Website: home-depot
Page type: billing-address
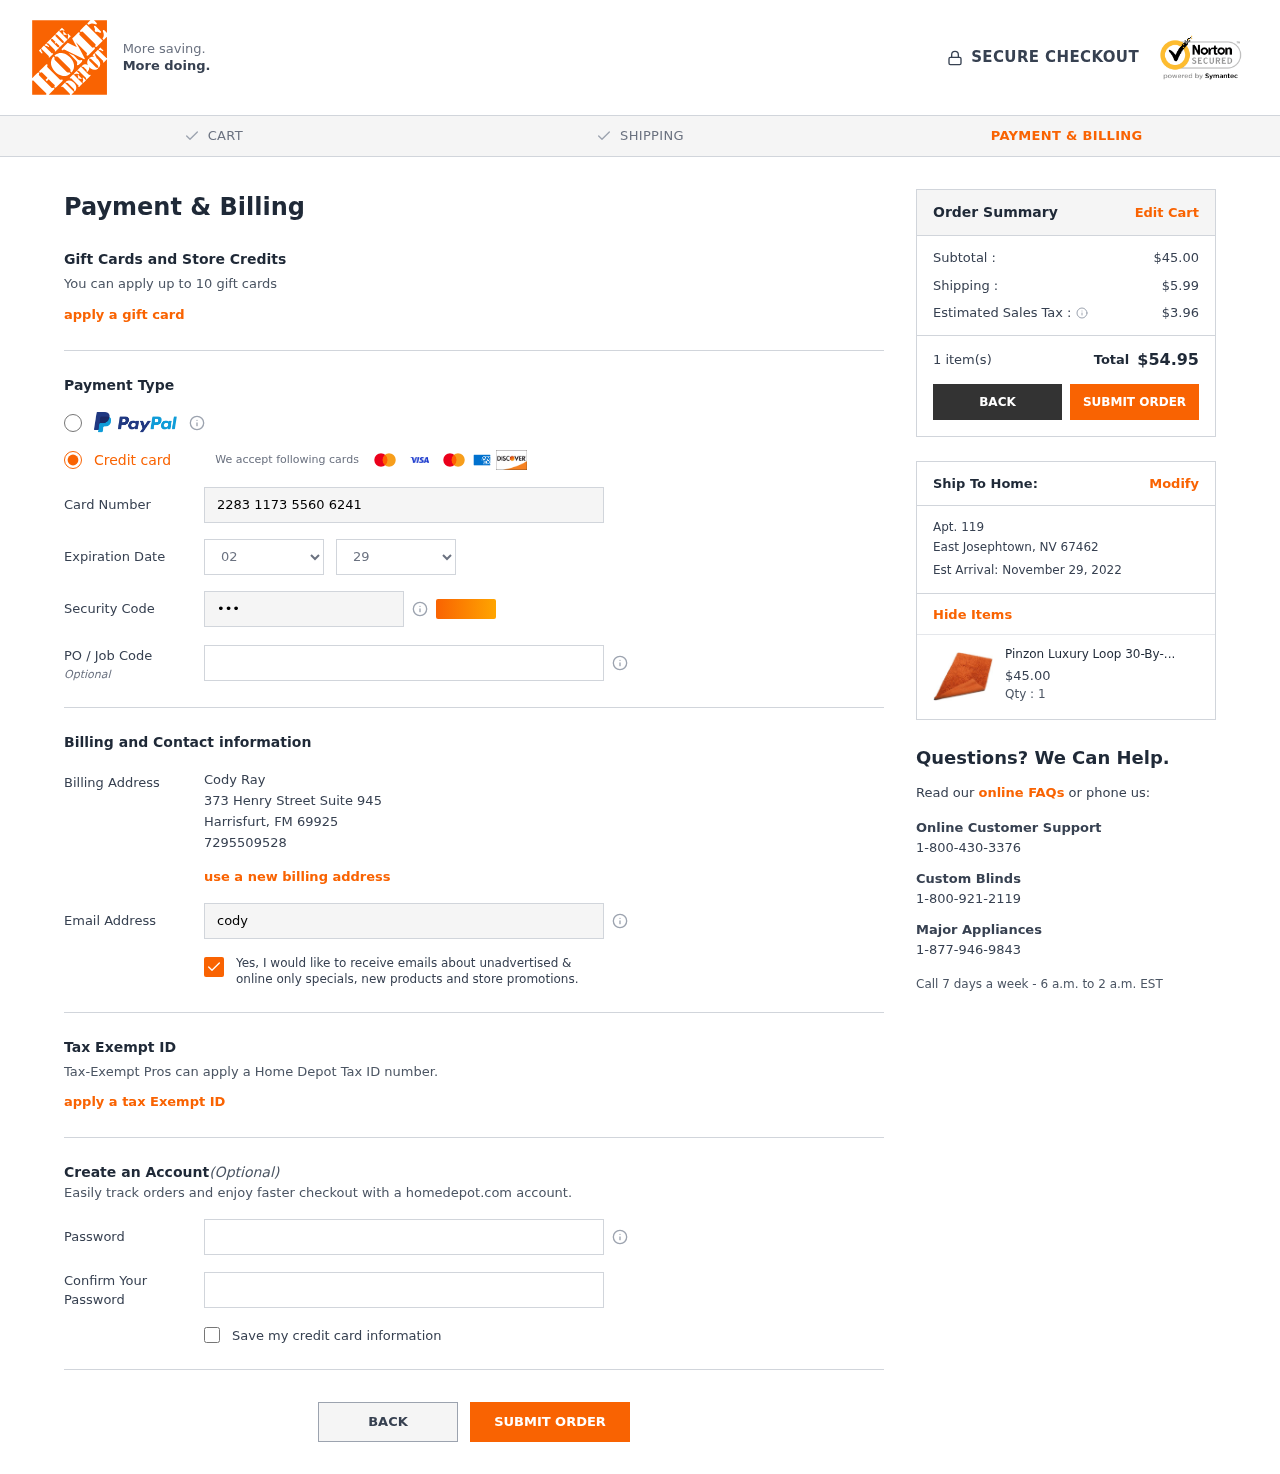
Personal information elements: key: PII_CARD_CVV
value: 845
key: PII_CARD_EXPIRY_MONTH
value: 02
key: PII_CARD_EXPIRY_YEAR
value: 29
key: PII_CARD_NUMBER
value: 2283 1173 5560 6241
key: PII_CITY
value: Harrisfurt
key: PII_CITY2
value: East Josephtown
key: PII_EMAIL
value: cody.ray@hotmail.com
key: PII_FULLNAME
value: Cody Ray
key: PII_PHONE
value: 7295509528
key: PII_POSTCODE
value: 69925
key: PII_POSTCODE2
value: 67462
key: PII_STATE_ABBR
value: FM
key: PII_STATE_ABBR2
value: NV
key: PII_STREET
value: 373 Henry Street Suite 945
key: PII_STREET2
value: Apt. 119
Product elements: key: PRODUCT1_NAME
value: Pinzon Luxury Loop 30-By-50-Inch Cotton Bath Rug, Spice
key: PRODUCT1_PRICE
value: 45
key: PRODUCT1_QUANTITY
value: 1
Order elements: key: ORDER_SUBTOTAL
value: $45.00
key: ORDER_SHIPPING_COST
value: $5.99
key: ORDER_TAX
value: $3.96
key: ORDER_NUM_ITEMS
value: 1 item(s)
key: ORDER_TOTAL
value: $54.95
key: ORDER_DELIVERY_DATE
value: Est Arrival: November 29, 2022